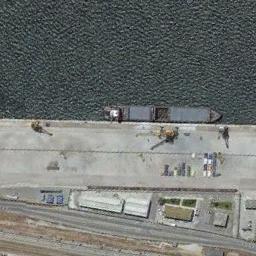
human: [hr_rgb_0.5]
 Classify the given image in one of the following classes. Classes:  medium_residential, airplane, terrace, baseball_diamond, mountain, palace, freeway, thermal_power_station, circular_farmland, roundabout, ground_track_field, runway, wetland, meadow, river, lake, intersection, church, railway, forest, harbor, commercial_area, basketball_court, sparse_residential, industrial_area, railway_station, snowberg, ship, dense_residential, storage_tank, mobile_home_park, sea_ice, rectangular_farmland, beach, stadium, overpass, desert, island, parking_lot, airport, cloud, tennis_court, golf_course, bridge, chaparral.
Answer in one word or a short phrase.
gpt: ship